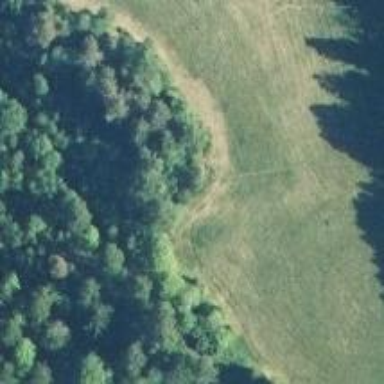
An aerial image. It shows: Path.